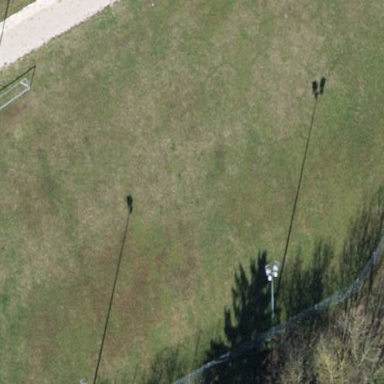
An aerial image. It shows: Soccer pitch for leisureland activities.